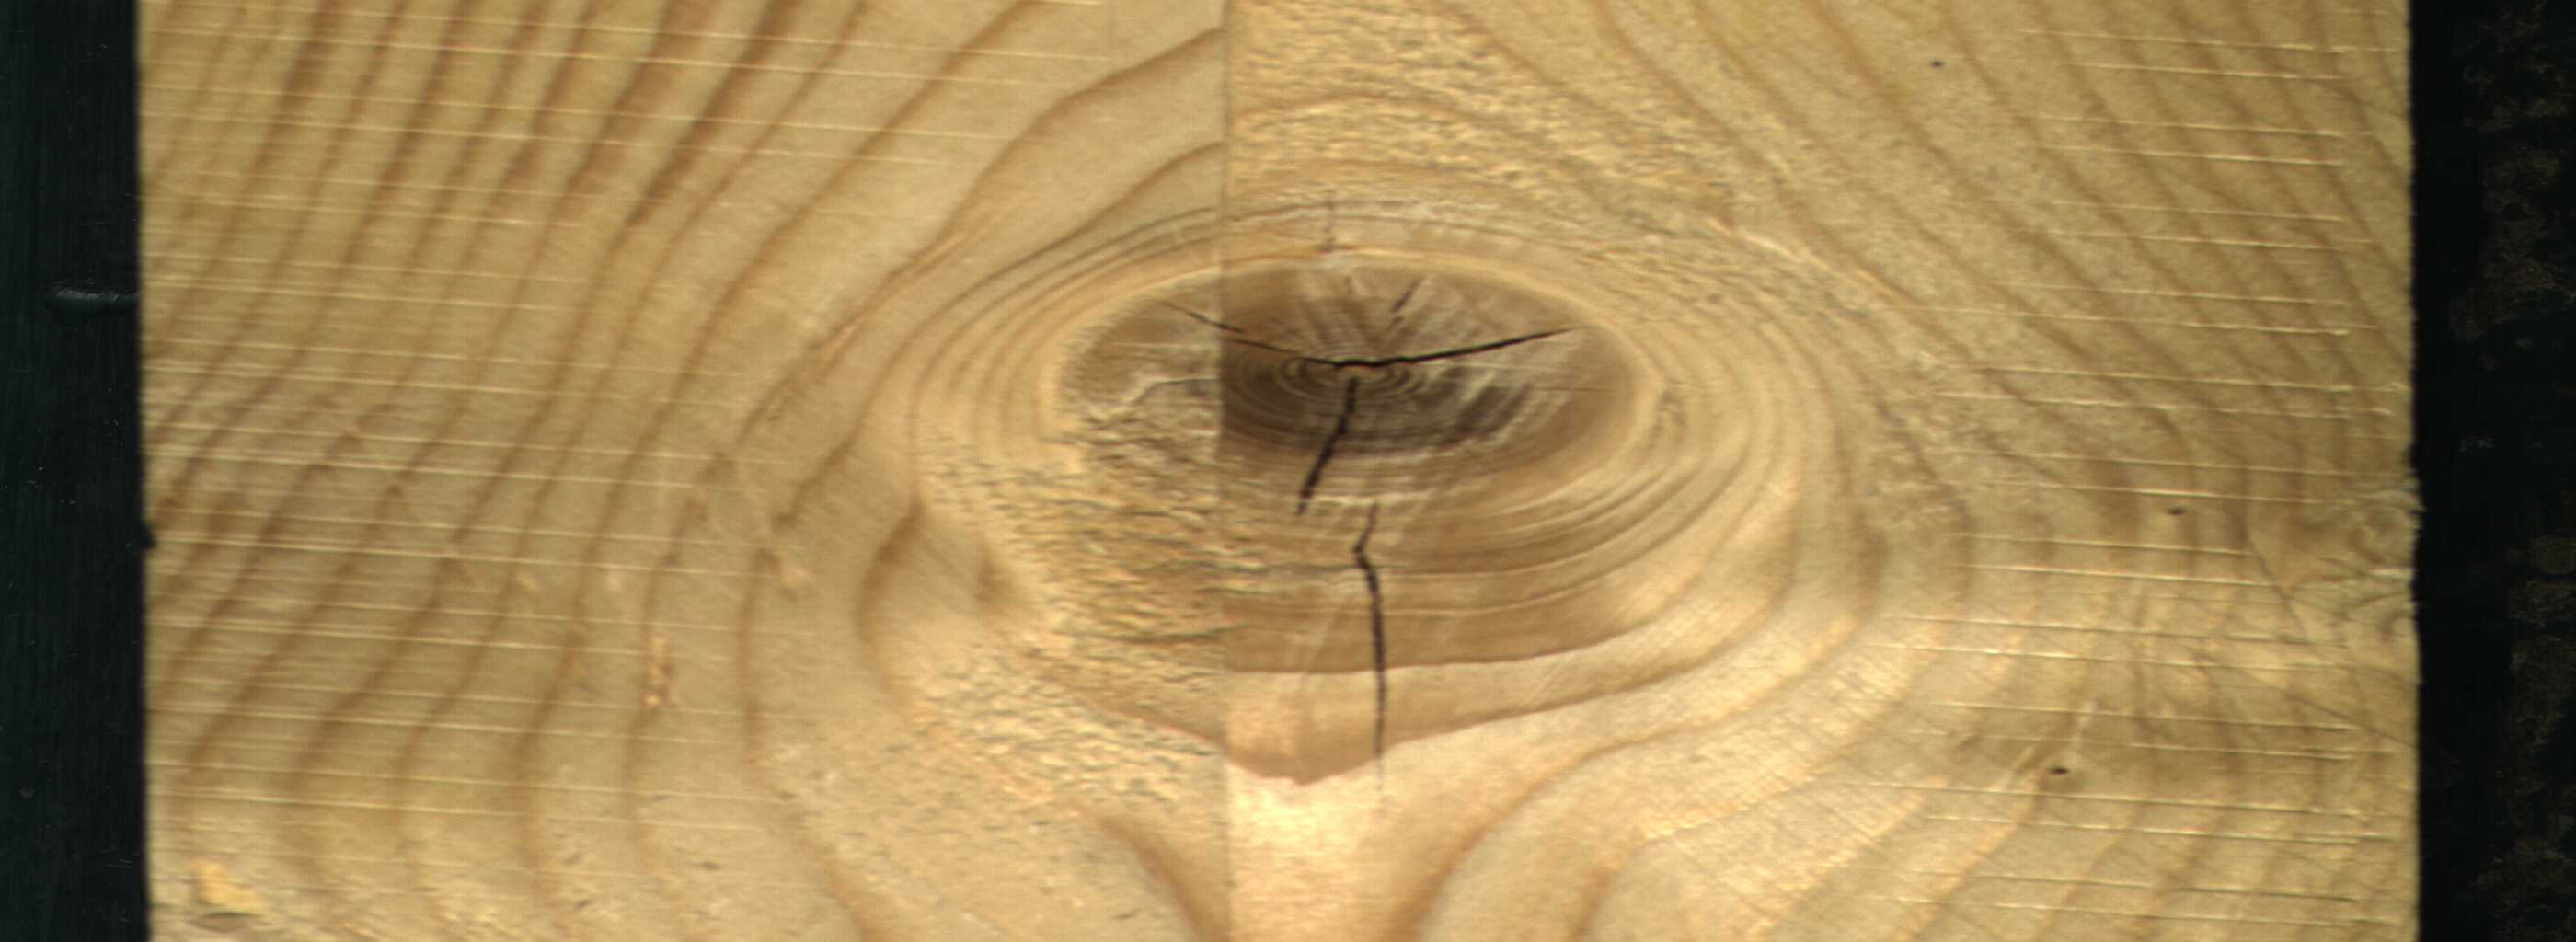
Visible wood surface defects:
Crack
knot_with_crack